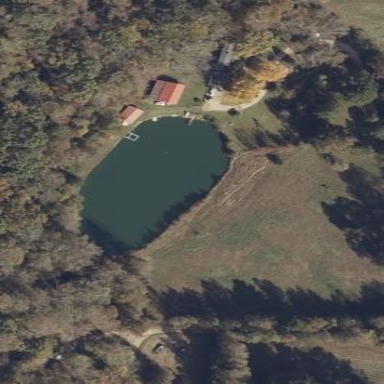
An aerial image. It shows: Peaceful pond surrounded by nature.